Question: I have a piece of JavaScript code:
'''
var o = {
name: "aaaa",
f: function () {
console.log(this);
console.log(this.name);
}
};
var m1 = o.f;
m1();
console.log(window.non_existent_property);
'''
As I understand, the property name shouldn't matter too much. If I change the name of property 'name' of object 'o' to something like 'a' everywhere, I should have the same result. However, this is not the case. See below image. I'm running the code on FireFox 75.0. Could anyone explain what is happening here please?

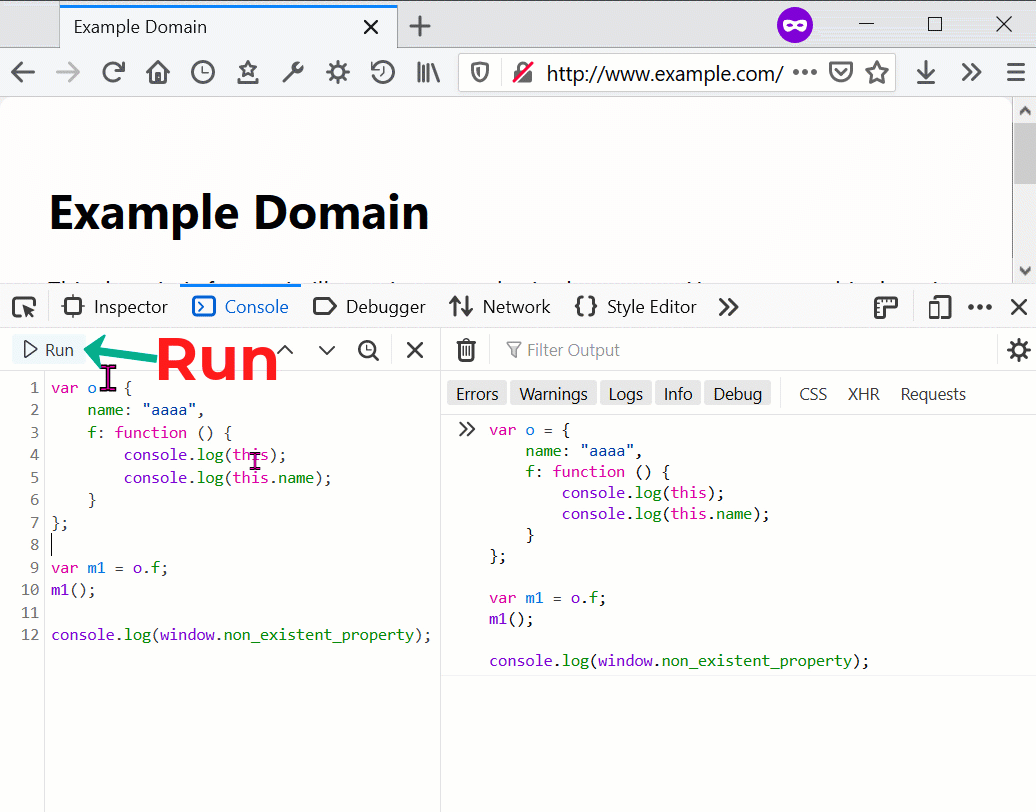
Answer: The issue is not with the property of 'o' in the - the property name there is actually , because you're losing the calling context when you assign the function to a standalone variable:
'''
var m1 = o.f;
m1();
'''
The above code means that 'm1' is called with no calling context, which means that 'this' inside the 'm1' function will either be the global object (in sloppy mode), or 'undefined' (in strict mode).
Since you're in sloppy mode, 'this.name' references 'window.name', which is a <URL> that always exists on 'window' and must always be a string. It defaults to the empty string.
Here's another snippet demonstrating the same sort of issue:
'''
var foo = 'foo';
var o = {
f: function () {
console.log(this.foo);
}
};
var m1 = o.f;
m1();
'''
'foo' is a property of the window, since a global variable named 'foo' was declared with 'var', so 'this.foo' references 'window.foo'.